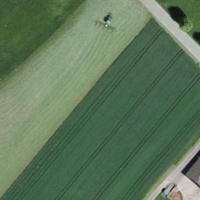
EUNIS habitat code: 25
Species observed at this site:
Libellula quadrimaculata
Libellula depressa